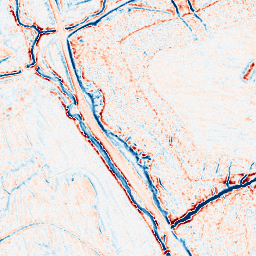
Category: edge_preserving
Decomposition family: bilateral
Decomposition parameters: d: 9
sigma_color: 25
sigma_space: 50
Upsampling method: bspline
Upsampling parameters: scale: 8
Upsampling scale: 8